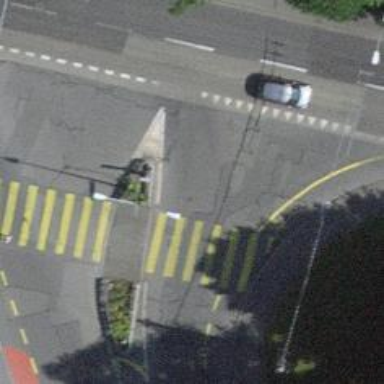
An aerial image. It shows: Zebra crossing on footway.